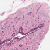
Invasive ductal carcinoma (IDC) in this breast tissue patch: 0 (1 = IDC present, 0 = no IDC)